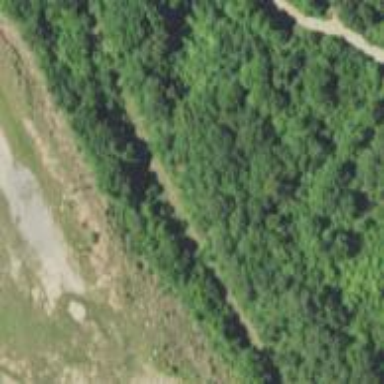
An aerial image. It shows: Abandoned railway.